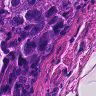
Metastatic tissue present: yes